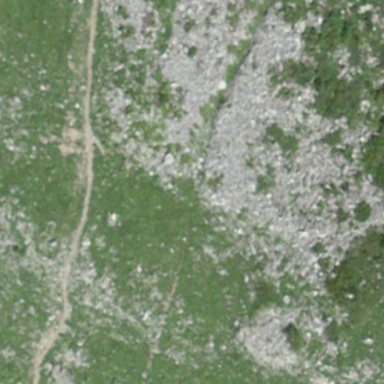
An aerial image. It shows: Natural scree.